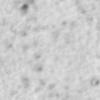
Label: no_change